Question: I have constructed a Texview like this:
'''
#textview
self.fd = gtk.ScrolledWindow()
tableau2.attach(self.fd, 0, 2, 0, 4, xpadding=10, ypadding=5)
self.fd.set_policy(gtk.POLICY_AUTOMATIC, gtk.POLICY_AUTOMATIC)
self.textview = gtk.TextView()
self.textview.set_editable(False)
self.textview.set_wrap_mode(gtk.WRAP_WORD)
self.textview.set_cursor_visible(True)
self.textview.set_justification(gtk.JUSTIFY_LEFT)
self.buffertexte = self.textview.get_buffer()
self.edition = self.textview.get_editable()
self.iterdebut = self.buffertexte.get_end_iter()
self.buffertexte.set_text("")
self.fd.add(self.textview)
self.fd.show()
self.textview.show()
'''
But the height is too little in Unity3D:

How to modify this size?
Thanks
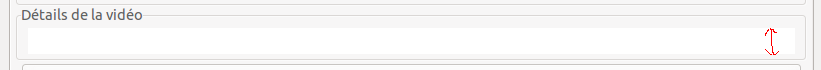
Answer: You can call 'set_size_request' on the textview:
'''
self.textview.set_size_request(-1, desired_min_height)
'''